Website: bh-photo
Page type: store-pickup
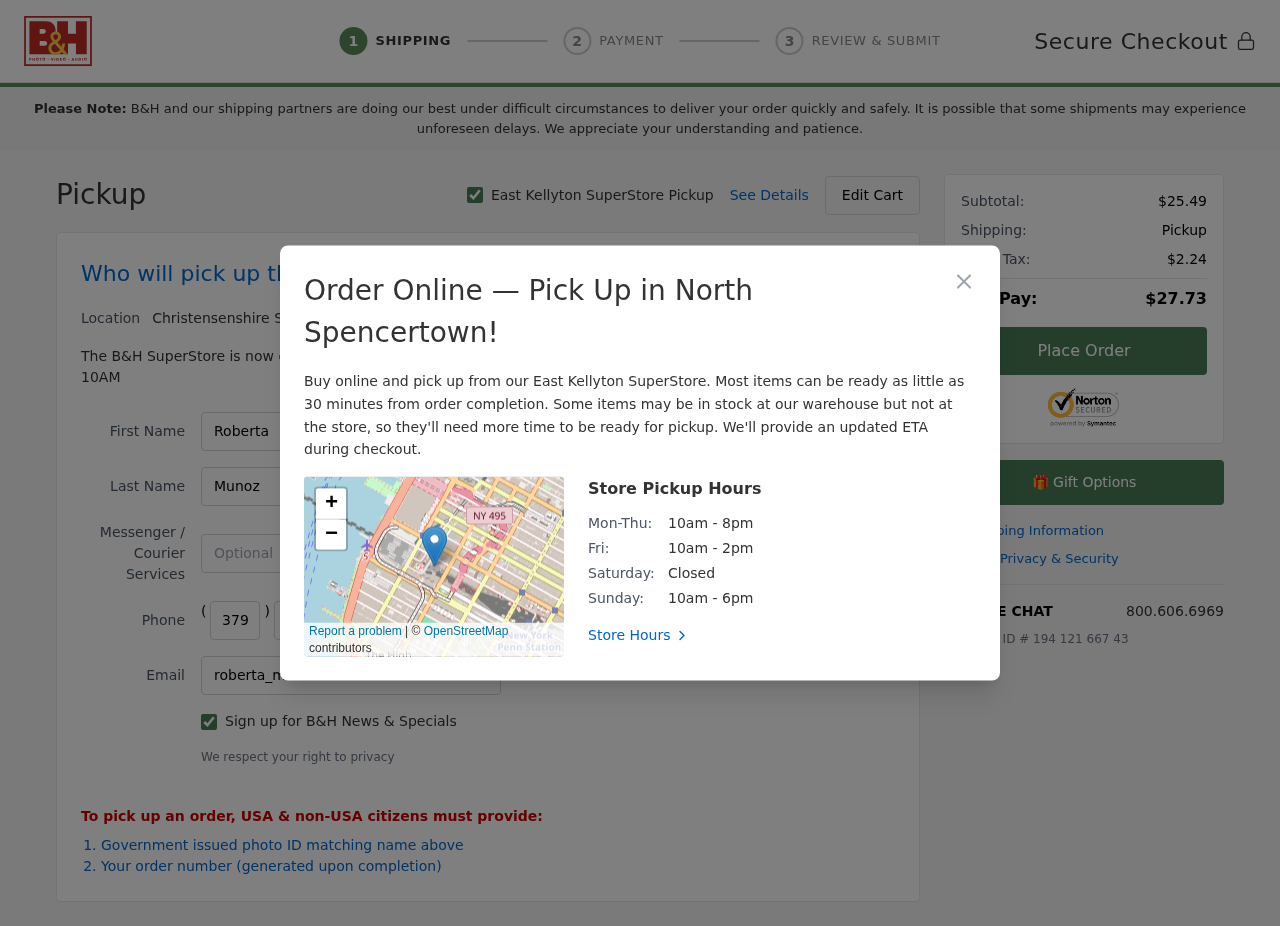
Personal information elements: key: PII_CITY
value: East Kellyton
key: PII_CITY2
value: Christensenshire
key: PII_CITY3
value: North Spencertown
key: PII_EMAIL
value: roberta_munoz@hotmail.com
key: PII_FIRSTNAME
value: Roberta
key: PII_LASTNAME
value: Munoz
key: PII_PHONE_AREA
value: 379
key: PII_PHONE_PREFIX
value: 937
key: PII_PHONE_SUFFIX
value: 1175
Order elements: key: ORDER_SUBTOTAL
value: $25.49
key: ORDER_TAX
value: $2.24
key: ORDER_TOTAL
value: $27.73
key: ORDER_ID
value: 194 121 667 43